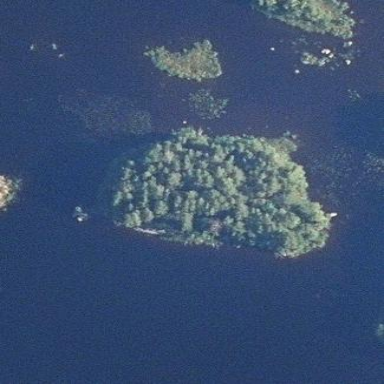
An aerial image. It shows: Islet surrounded by woodland.